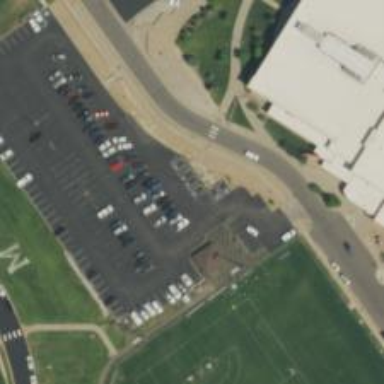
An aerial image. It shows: Parking space.